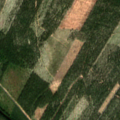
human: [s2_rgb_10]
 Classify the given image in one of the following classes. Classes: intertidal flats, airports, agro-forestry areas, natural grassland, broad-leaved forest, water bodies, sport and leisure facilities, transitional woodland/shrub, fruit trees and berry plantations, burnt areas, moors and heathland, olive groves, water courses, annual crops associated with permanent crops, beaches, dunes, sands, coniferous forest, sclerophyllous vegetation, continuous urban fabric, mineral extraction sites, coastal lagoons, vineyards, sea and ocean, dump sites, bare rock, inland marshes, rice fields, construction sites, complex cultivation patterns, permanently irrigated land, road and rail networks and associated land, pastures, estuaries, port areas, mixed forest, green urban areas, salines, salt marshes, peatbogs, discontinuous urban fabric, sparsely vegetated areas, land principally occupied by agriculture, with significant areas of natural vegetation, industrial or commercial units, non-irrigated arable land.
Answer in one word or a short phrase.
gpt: coniferous forest, mixed forest, transitional woodland/shrub